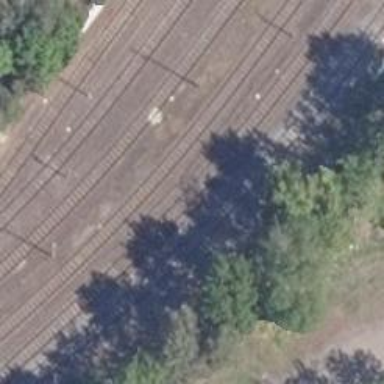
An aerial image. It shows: Railway spur service.